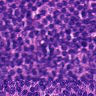
Metastatic tissue present: no